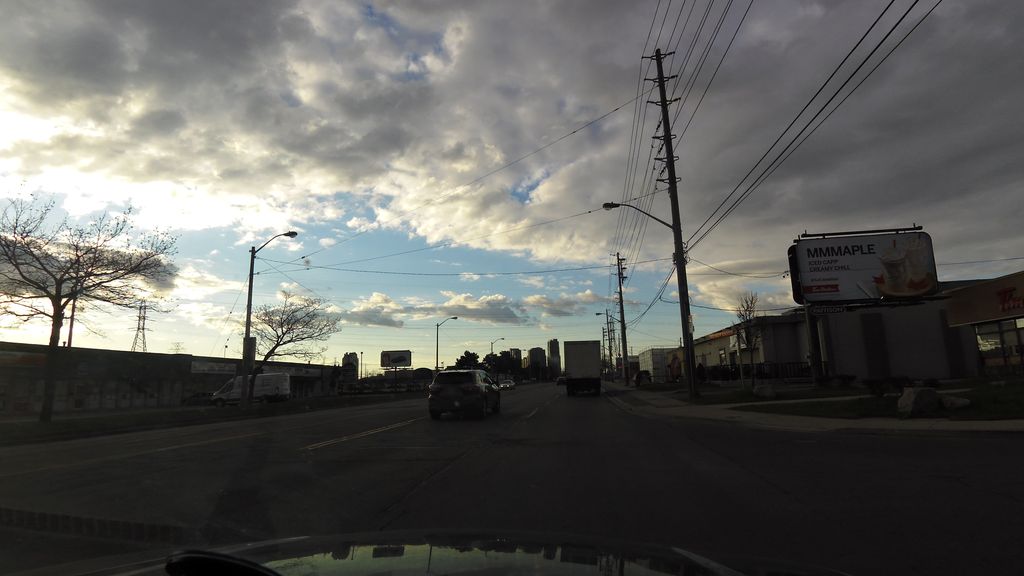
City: toronto